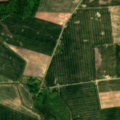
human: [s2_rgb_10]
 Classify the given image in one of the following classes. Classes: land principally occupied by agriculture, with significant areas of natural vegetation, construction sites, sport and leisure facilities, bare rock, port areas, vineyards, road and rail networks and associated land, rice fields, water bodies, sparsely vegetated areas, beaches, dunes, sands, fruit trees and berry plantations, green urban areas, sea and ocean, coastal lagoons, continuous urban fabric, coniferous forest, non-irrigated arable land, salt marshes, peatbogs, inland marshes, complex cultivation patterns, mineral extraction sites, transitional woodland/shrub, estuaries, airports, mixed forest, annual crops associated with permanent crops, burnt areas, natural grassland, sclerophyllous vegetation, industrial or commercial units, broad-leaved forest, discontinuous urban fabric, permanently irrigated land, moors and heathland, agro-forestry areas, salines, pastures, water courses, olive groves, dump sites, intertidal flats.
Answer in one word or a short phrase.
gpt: non-irrigated arable land